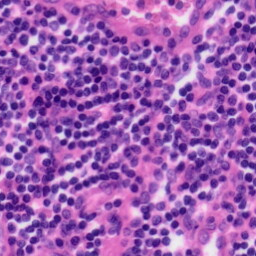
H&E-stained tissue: Tonsil